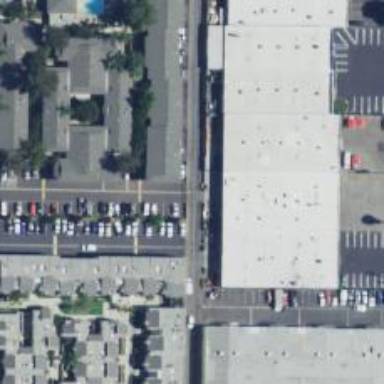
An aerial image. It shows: Alleyway designated as service road.